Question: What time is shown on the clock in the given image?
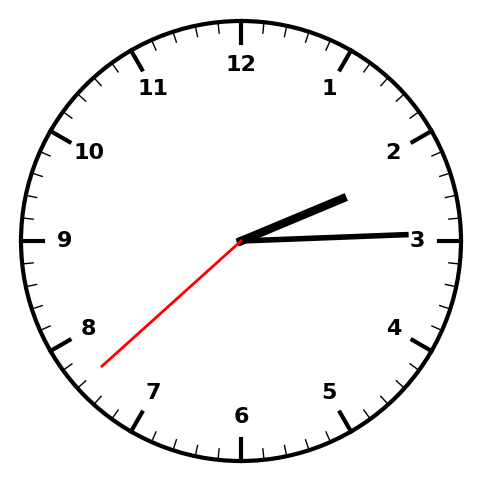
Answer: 02:14:38